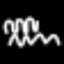
Label: squiggle